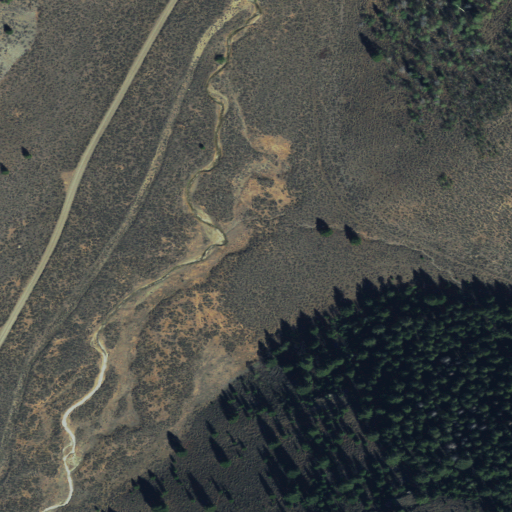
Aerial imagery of valley in Idaho named Sawmill Gulch containing shrub and evergreen forest